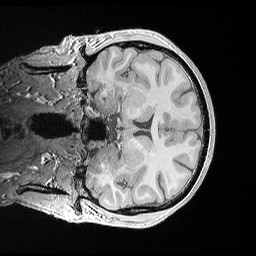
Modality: T1w
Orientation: coronal
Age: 22
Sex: male
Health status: healthy
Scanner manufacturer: siemens
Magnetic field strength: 3 T
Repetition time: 0.02 s
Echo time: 0.00492 s